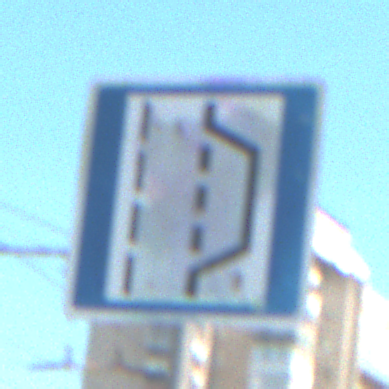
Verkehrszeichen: NothalteUndPannenbucht
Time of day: Midday
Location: Outdoor (Urban)
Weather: Clear
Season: NotSpecified
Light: Natural